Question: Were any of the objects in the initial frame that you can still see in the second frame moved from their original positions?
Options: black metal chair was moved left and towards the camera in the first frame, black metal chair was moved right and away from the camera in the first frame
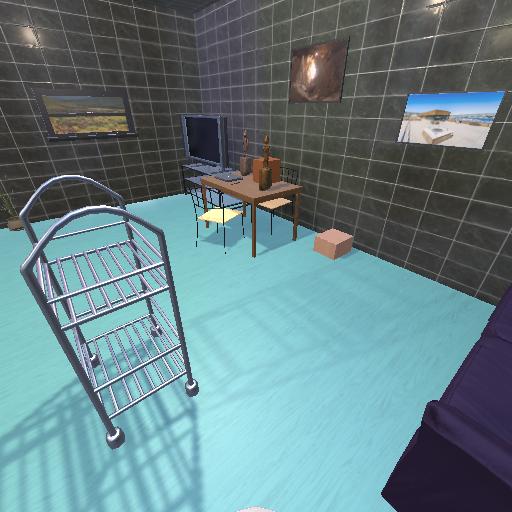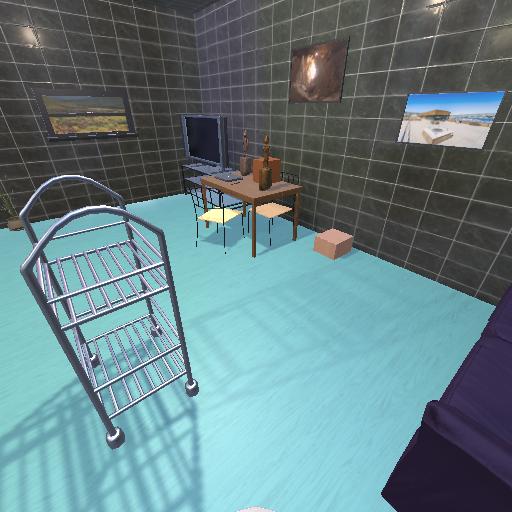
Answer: black metal chair was moved left and towards the camera in the first frame